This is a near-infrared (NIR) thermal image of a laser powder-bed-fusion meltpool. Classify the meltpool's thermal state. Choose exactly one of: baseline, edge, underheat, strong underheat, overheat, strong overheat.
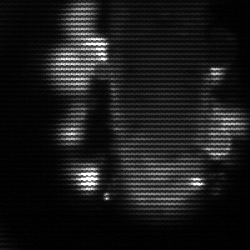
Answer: strong underheat